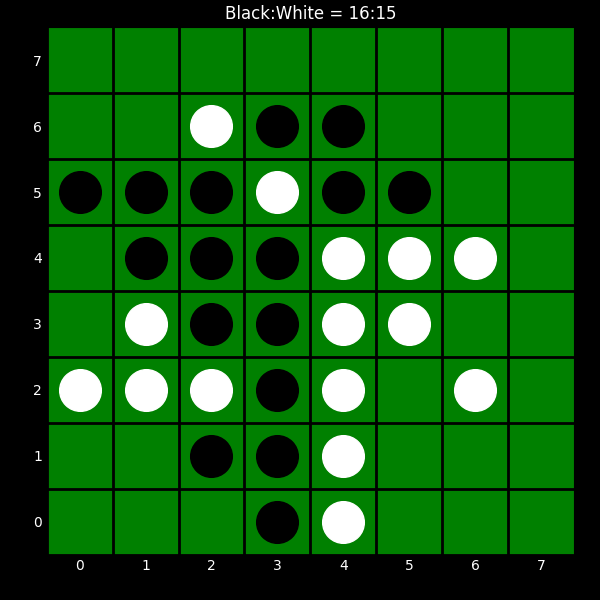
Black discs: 16
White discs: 15